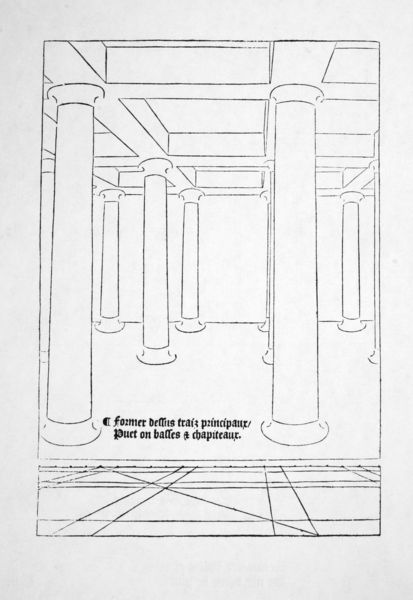
Titel: Illustration aus: "De Artificiali Perspectiva"
Künstler: Viator
Standort: New York
Institution: Pierpont Morgan Library
Schlagwörter: weiß, grau, holz, pfeiler, raum, schwarz, skizze, säule, säulen, zeichnung, dach, gebäude, architektur, rahmen, sockel, stein, innenraum, kirche, boden, decke, blatt, renaissance, klar, schrift, italien, perspektive, studie, grafik, linien, rand, saal, inschrift, balken, innenansicht, tiefe, podest, hoch, striche, galerie, halle, rechtecke, komposit, gewölbe, buch, fuss, linie, form, fus, schlicht, druck, grafisch, stich, seite, schwarzweiß, text, buchstaben, strich, beschriftung, reihe, holzdecke, entwurf, kapitelle, kapitell, buchseite, kasten, quadrate, verkürzung, ionisch, fluchtpunkt, profan, konstruktion, plan, tempel, kassetten, kassettendecke, basis, dorisch, schaft, fraktur, geometrie, altdeutsch, innenarchitektur, gebälk, säulenhalle, säulengang, riss, traktat, aufriss, maßstab, architekt, kasettendecke, kassettierung, basen, latein, ordnung, perspektivisch, säulenreihe, wandelhalle, saäule, kassetierung, messung, tragend, staffelung, anischt, lehrbuch, persperktive, aldeutsch, dorich, offener dachstuhl, perspectiva, kapitäle, dachgewölbe, latein text, transversalen, bodel